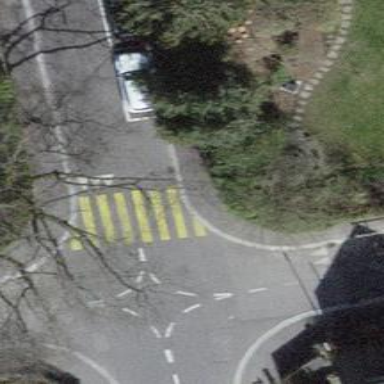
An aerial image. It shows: Pedestrian crossing with zebra markings on footway.